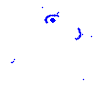
Particle: electron